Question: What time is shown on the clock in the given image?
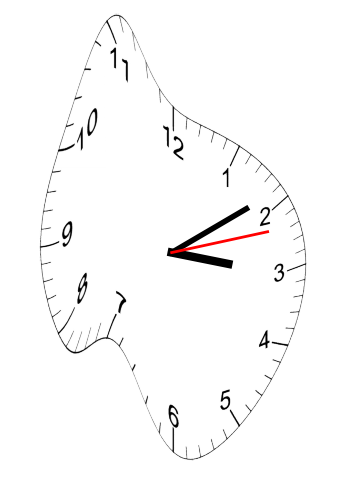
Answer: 03:09:12